Field crop: maize
Growth stage: 2
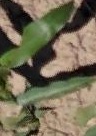
Species: maize